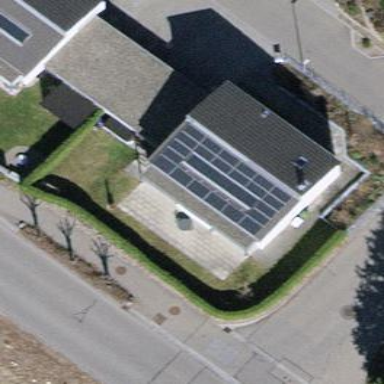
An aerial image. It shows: Solar power generator utilizing photovoltaic technology with solar photovoltaic panels.